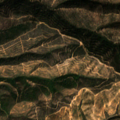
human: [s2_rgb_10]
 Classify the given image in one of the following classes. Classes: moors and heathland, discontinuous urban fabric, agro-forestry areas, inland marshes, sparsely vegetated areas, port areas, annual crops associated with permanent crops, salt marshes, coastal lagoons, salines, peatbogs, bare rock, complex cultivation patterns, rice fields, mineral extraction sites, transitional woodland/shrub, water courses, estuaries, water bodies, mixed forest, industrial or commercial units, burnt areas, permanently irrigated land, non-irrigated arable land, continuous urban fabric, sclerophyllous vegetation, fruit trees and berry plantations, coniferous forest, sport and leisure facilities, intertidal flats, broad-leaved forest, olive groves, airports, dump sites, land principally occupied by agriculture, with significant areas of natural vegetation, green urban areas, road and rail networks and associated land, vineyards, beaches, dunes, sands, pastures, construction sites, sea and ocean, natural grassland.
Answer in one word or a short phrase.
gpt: broad-leaved forest, transitional woodland/shrub